Question: I know there are some questions regarding this on SO, and I've tried them but it doesn't work, which is why I'm posting now.
Basically I have an NSDate contained within the titleLabel of a UIButton. The label contain contains the Day of the Week, appended to the Date of the Week, and I'm wanting to display the Day of the Week on the first line, and Date of the Week on the second line like so:

However, it keeps displaying on the same line: Thursday 11 27
Here's my code in viewDidLoad:
'''
NSMutableString *appendedDate= [NSMutableString stringWithCapacity: 20];
NSDateFormatter *nowDateFormat = [ [NSDateFormatter alloc] init];
[nowDateFormat setDateFormat:@"MM dd"];
NSDate *date = [[NSDate alloc] init];
NSString *theDateNow = [nowDateFormat stringFromDate:date];
NSDateFormatter *dateFormatter = [ [NSDateFormatter alloc] init];
[dateFormatter setDateFormat:@"EEEE"];
[appendedDate appendString:[dateFormatter stringFromDate:[NSDate date]]];
[appendedDate appendString:@" "];
[appendedDate appendString:theDateNow];
[self.todaysDate setTitle:appendedDate forState:UIControlStateNormal];
self.todaysDate.titleLabel.numberOfLines = 0;
self.todaysDate.titleLabel.lineBreakMode = NSLineBreakByWordWrapping;
'''
I've tried to shrink the width of the UIButton to see if it would wrap the next word or character, but it still remains on the same line.
How can I achieve this?
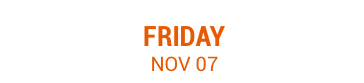
Answer: You almost got it right. All you needed is this
in the place of
try this Code.
'''
NSMutableString *appendedDate= [NSMutableString stringWithCapacity: 20];
NSDateFormatter *nowDateFormat = [ [NSDateFormatter alloc] init];
[nowDateFormat setDateFormat:@"MMM dd"];
NSDate *date = [[NSDate alloc] init];
NSString *theDateNow = [nowDateFormat stringFromDate:date];
NSDateFormatter *dateFormatter = [ [NSDateFormatter alloc] init];
[dateFormatter setDateFormat:@"EEEE"];
[appendedDate appendString:[dateFormatter stringFromDate:[NSDate date]]];
[appendedDate appendString:@"
"];
[appendedDate appendString:theDateNow];
[self.todaysDate setTitle:appendedDate forState:UIControlStateNormal];
self.todaysDate.titleLabel.numberOfLines = 0;
CGSize buttonSize = [ self.todaysDate.titleLabel.text sizeWithAttributes:@{NSFontAttributeName:self.todaysDate.titleLabel.font}];
self.todaysDate.frame = CGRectMake(
self.todaysDate.frame.origin.x, self.todaysDate.frame.origin.y,
self.todaysDate.frame.size.width, buttonSize.height);
'''